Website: bh-photo
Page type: payment
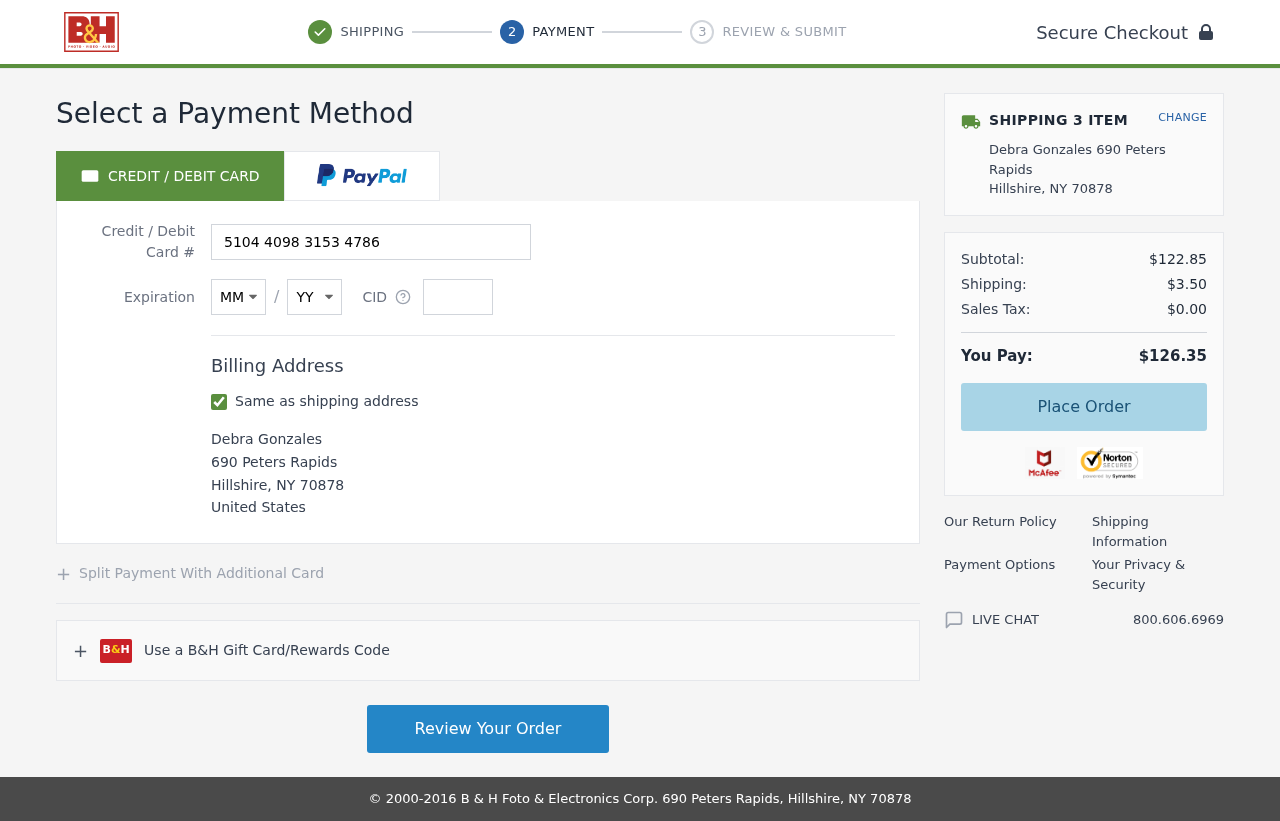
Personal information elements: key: PII_CARD_CVV
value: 276
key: PII_CARD_EXPIRY_MONTH
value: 07
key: PII_CARD_EXPIRY_YEAR
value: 30
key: PII_CARD_NUMBER
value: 5104 4098 3153 4786
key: PII_CITY
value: Hillshire
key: PII_COUNTRY
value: United States
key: PII_FULLNAME
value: Debra Gonzales
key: PII_POSTCODE
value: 70878
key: PII_STATE_ABBR
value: NY
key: PII_STREET
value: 690 Peters Rapids
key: PII_FULLNAME2
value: Debra Gonzales
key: PII_CITY2
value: Hillshire
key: PII_STATE_ABBR2
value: NY
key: PII_POSTCODE_FULL
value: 70878
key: PII_POSTCODE_NUMERIC
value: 70878
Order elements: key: ORDER_NUM_ITEMS
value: SHIPPING 3 ITEM
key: ORDER_SUBTOTAL
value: $122.85
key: ORDER_SHIPPING_COST
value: $3.50
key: ORDER_TAX
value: $0.00
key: ORDER_TOTAL
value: $126.35